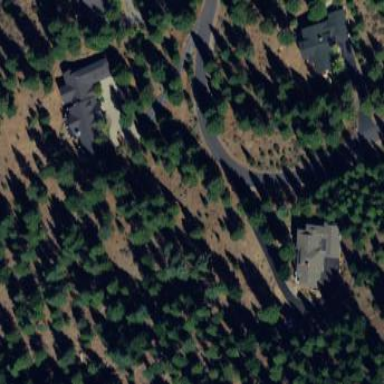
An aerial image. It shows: Evergreen woodland with needle-leaved trees.